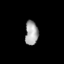
Tissue: lung
Cell type: Others
Senescence score: 0.7242
Nuclear area (px): 305
Mean DAPI intensity: 166.134